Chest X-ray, AP view. Patient: 61 years old, sex M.
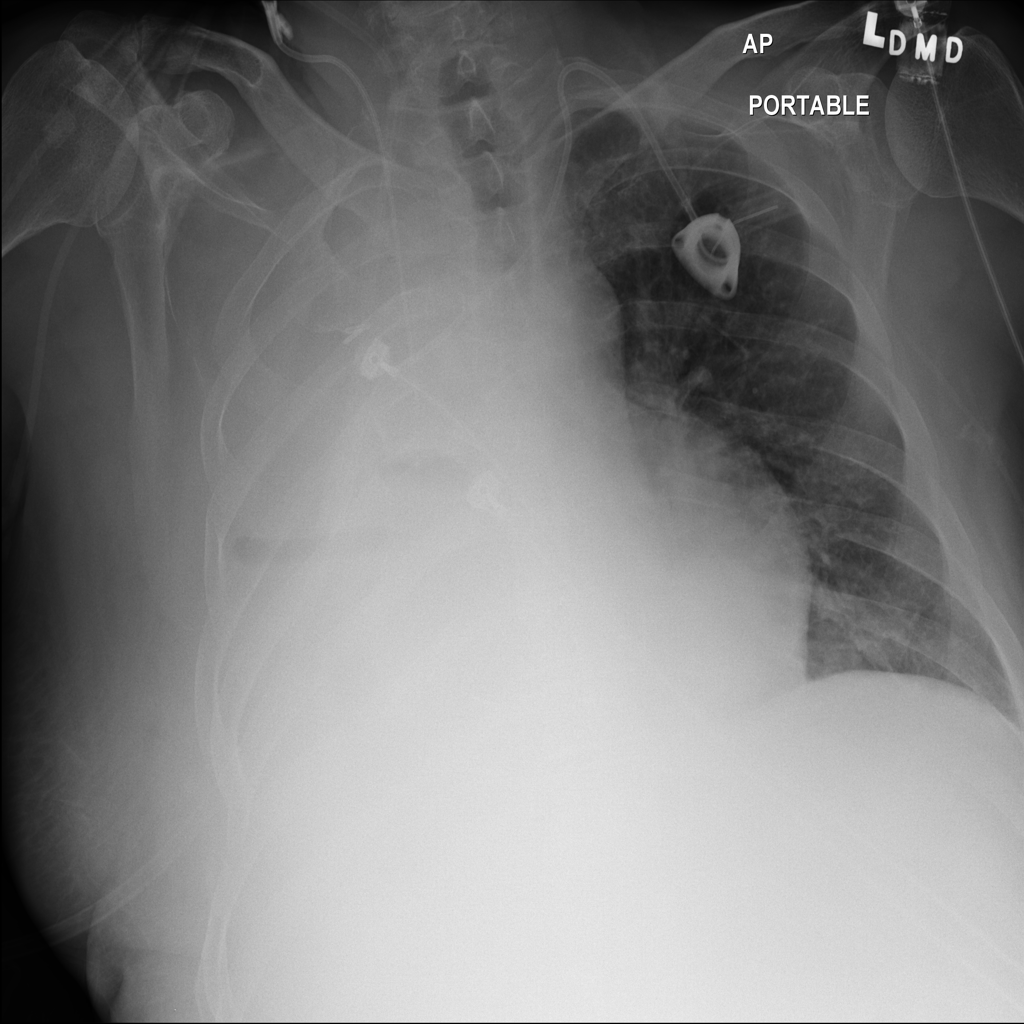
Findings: No Finding